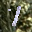
Label: 1